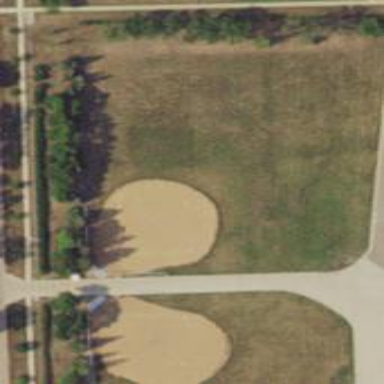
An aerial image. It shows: Baseball/softball pitch for leisure and sports activities.